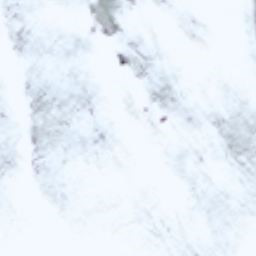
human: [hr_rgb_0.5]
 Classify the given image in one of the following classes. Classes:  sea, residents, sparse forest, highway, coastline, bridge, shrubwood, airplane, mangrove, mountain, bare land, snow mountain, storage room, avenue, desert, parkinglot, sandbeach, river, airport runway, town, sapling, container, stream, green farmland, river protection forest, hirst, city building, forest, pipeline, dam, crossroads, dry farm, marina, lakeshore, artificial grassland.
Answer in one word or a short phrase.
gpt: snow mountain